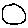
Label: circle